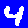
Digit: 4